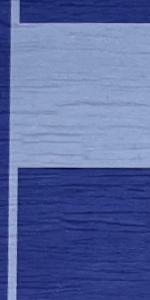
Label: Empty